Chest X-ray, AP view. Patient: 69 years old, sex M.
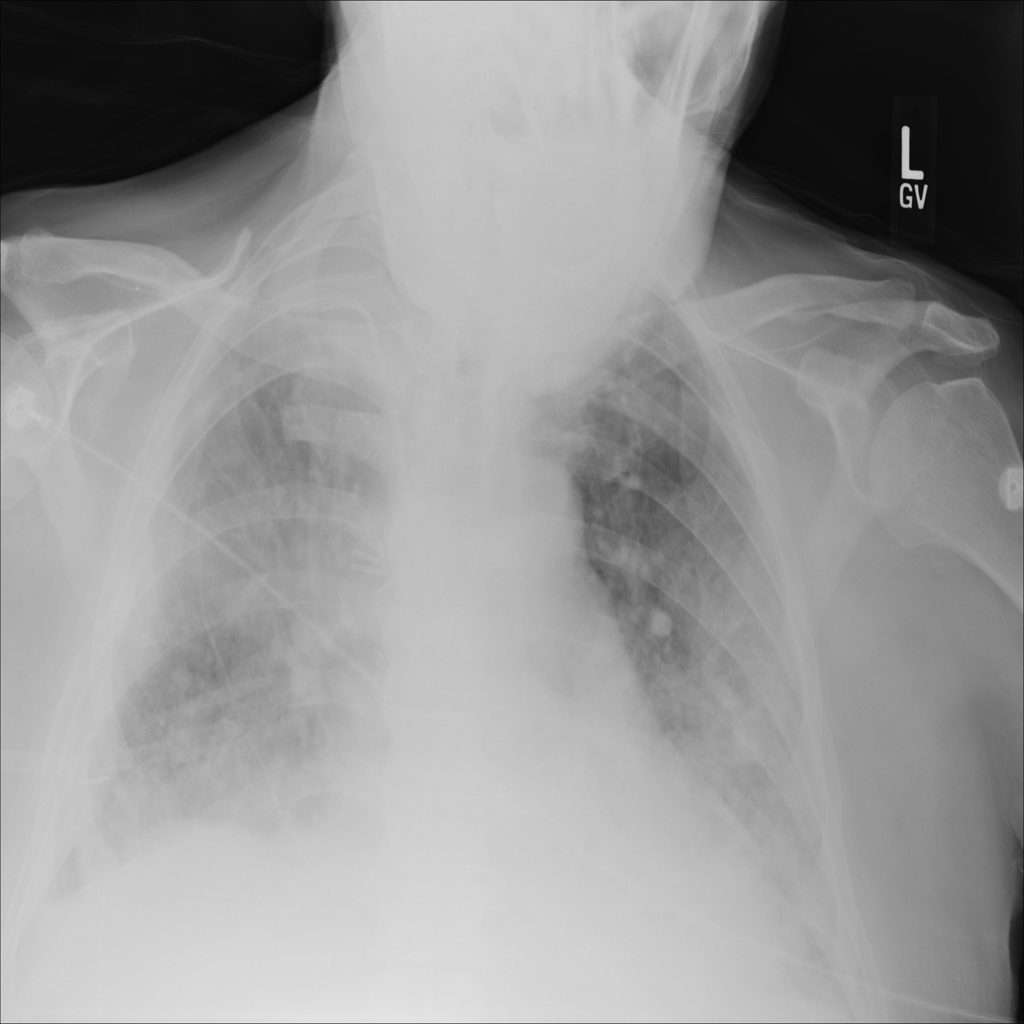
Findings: Infiltration